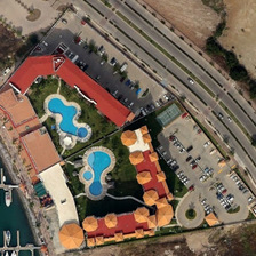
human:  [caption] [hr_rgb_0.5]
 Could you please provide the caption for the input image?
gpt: two swimming pools and the lawn surrounded by smart buildings in this resort on located on the bank of the sea .

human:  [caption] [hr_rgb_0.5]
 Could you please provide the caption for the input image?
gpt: Two swimming pools are surrounded by a ring of houses with bright roofs next to the sea road.

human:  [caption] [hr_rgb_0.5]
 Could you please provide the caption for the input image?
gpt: we can see swimming pools surrounded by houses with colorful roofs next to a road near the sea .

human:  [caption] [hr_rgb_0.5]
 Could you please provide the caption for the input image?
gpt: Two swimming pools are surrounded by a circle of houses, the roof of the house is very vivid, next to a seaside road.

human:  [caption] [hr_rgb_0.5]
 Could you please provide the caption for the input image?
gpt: several buildings with two swimming pool and parking lots are between a road and a port .